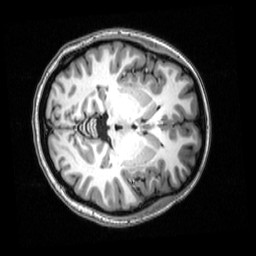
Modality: T1w
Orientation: axial
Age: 19
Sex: female
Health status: healthy
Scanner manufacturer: siemens
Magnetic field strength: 3 T
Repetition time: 2.53 s
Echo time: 0.00339 s